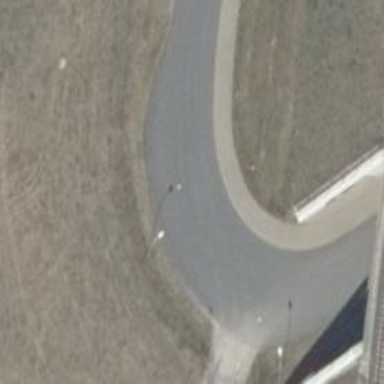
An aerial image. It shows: Smooth asphalt road in residential area.